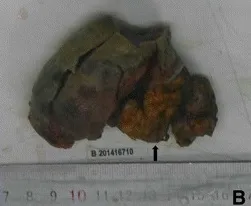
B; Cut surface of the tumor, pink-yellow in color.
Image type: medical_photograph (other_medical_photograph)